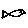
Label: fish